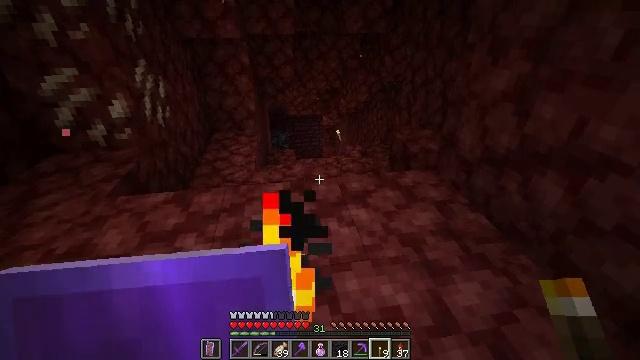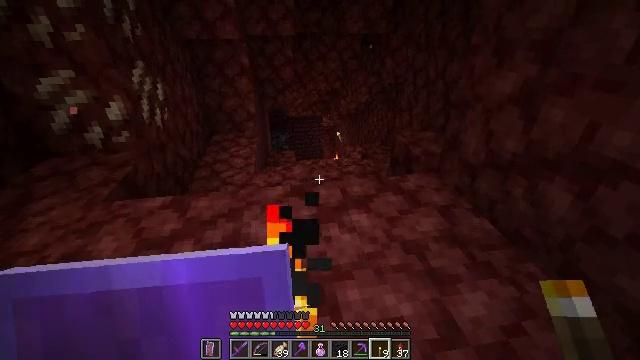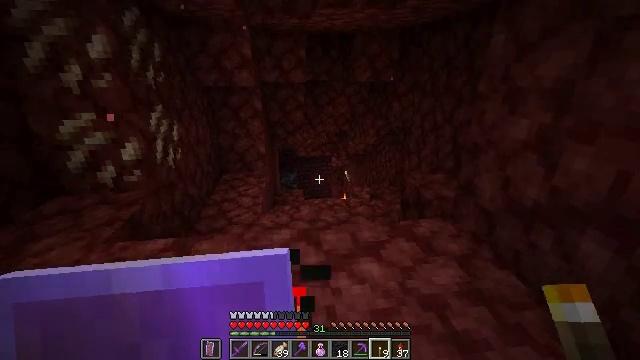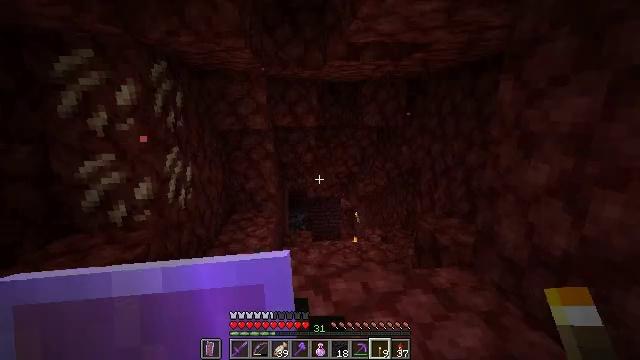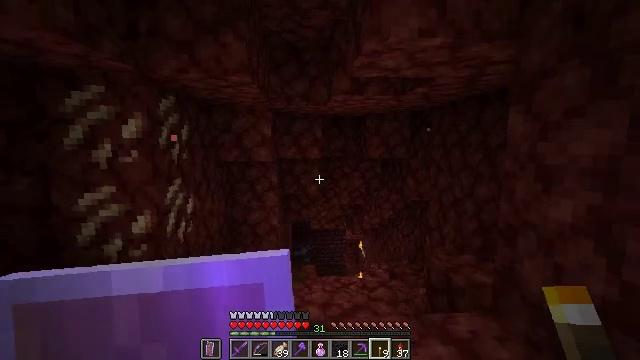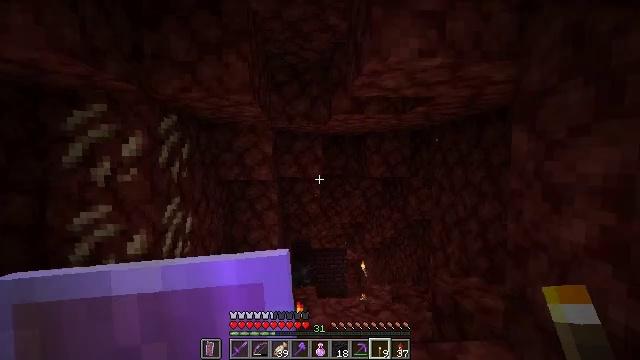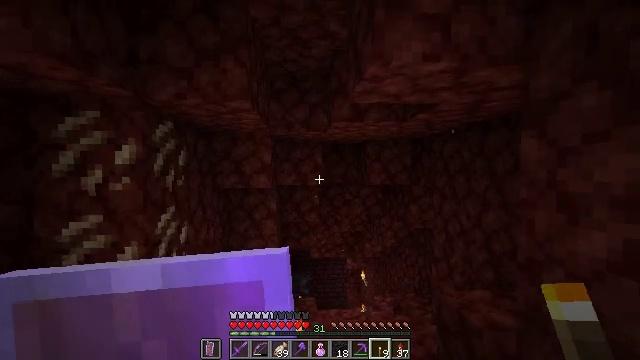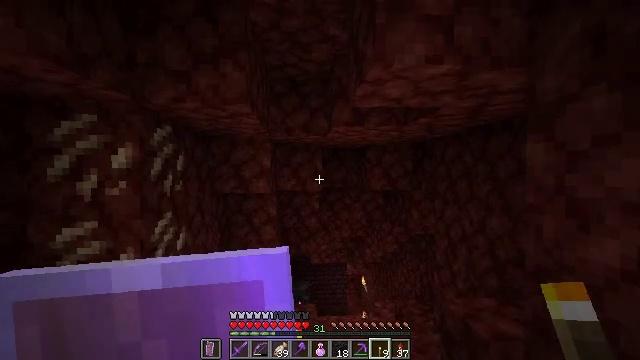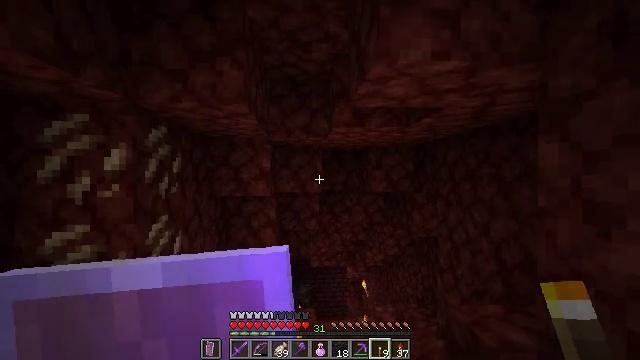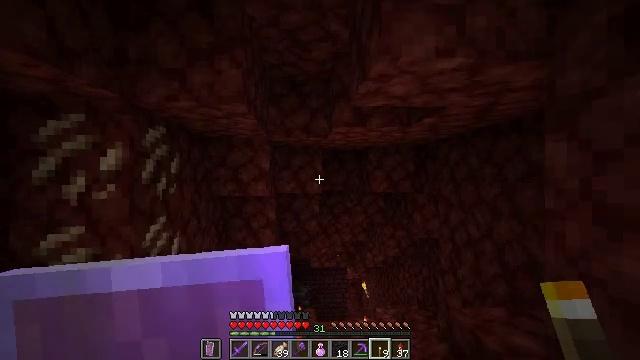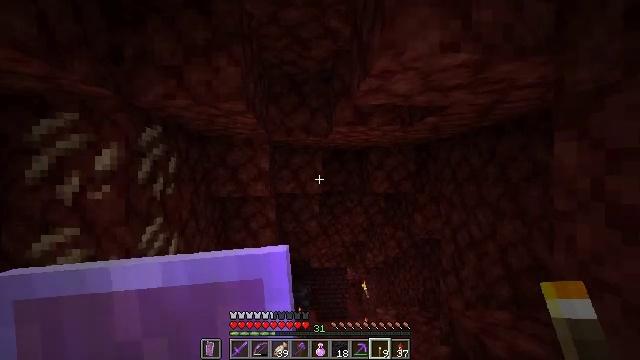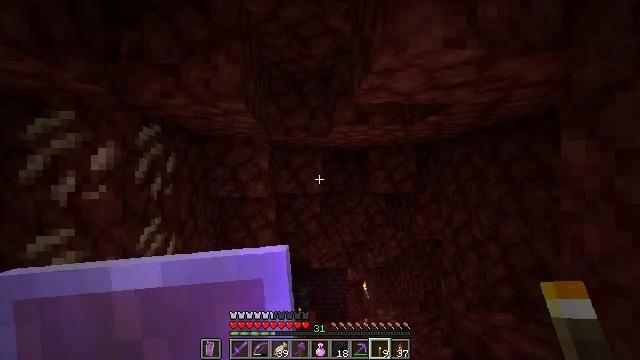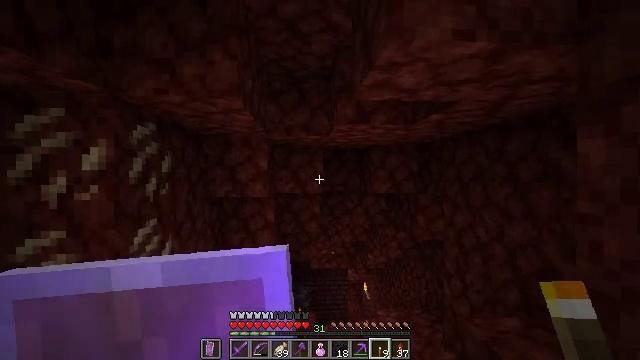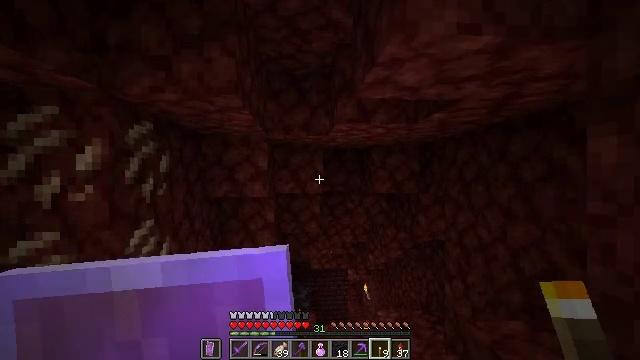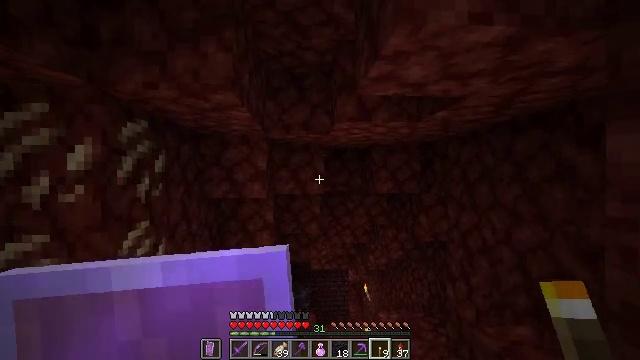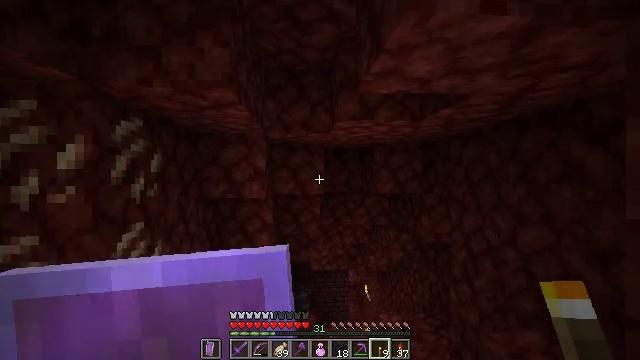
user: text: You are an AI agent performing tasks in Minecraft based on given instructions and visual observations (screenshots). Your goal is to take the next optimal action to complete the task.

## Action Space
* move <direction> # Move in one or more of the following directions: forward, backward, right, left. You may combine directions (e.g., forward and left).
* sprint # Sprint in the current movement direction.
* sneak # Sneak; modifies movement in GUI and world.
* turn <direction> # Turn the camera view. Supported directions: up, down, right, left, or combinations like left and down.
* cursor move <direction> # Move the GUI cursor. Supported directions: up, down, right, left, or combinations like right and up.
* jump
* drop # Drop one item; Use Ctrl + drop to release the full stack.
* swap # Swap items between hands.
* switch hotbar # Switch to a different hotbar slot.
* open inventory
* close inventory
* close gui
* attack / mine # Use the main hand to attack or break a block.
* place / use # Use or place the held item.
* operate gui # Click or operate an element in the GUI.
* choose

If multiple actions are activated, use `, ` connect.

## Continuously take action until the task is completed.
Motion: motion action
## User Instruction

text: Mine a chest to move it.
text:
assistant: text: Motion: move forward, sneak
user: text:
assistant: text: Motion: move forward, sneak, turn left and up
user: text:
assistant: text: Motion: move forward, sneak, turn left and up
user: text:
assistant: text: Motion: move forward, sneak, turn up
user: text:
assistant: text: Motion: move forward, sneak, turn up
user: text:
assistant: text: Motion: move forward, sneak, turn up
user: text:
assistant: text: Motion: move forward, sneak, turn up
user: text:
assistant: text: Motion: move forward, sneak
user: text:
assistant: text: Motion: move forward, sneak
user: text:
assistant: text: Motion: move forward, sneak
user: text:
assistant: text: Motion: move forward, sneak
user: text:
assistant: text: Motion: move forward, sneak
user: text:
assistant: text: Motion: move forward, sneak
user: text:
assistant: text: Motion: move forward, sneak
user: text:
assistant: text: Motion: move forward, sneak
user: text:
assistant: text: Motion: move forward
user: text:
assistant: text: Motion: move forward
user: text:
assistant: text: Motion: move forward
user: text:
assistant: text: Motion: move forward
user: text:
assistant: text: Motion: move forward
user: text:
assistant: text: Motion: move forward
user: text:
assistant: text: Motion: move forward
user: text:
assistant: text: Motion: move forward, turn down
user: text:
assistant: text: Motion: move forward, turn right and down
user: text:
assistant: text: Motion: move forward, turn down
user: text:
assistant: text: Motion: move forward, turn down
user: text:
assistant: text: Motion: move forward, turn down
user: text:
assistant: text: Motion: move forward
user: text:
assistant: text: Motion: move forward
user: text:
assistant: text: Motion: move forward